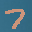
Label: 7